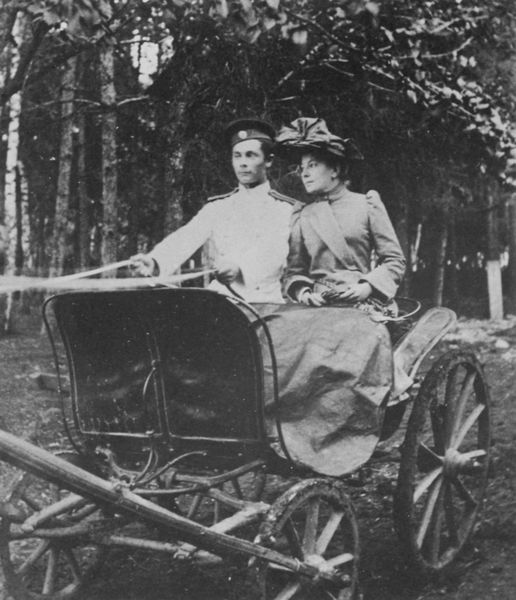
Titel: Ankunft auf einem Landgut in der Provinz Pensa
Künstler: Russischer Photograph
Schlagwörter: baum, blätter, laub, mann, weiß, baumstämme, bäume, äste, frau, holz, hut, hüte, schwarz, dame, park, weg, rock, schleife, jacke, mütze, halten, bild, hände, birken, zweige, busch, büsche, gewand, decke, paar, wald, räder, schärpe, zügel, taille, russland, ausflug, kutsche, speichen, rad, wagen, stämme, foto, fotografie, photographie, pärchen, schwarz weiss, uniform, soldat, kutscher, deichsel, epauletten, offizier, photo, fahren, ehepaar, handtasche, birkenwald, gespann, nabe, ausfahrt, spazierfahrt, wälchen, sonntagsausflug, holzräder, paarbildnis, speichenräder, mutze